Question: I am trying to target the blue highlighted line in the image below and prepend a '<td>' to it.

I tried...
'''
$('#wpf-wrapper .wpf:nth-child(2) tr:nth-child(2)').prepend('<td class="emblem"></td>');
'''
But it's not working. Am I missing something?
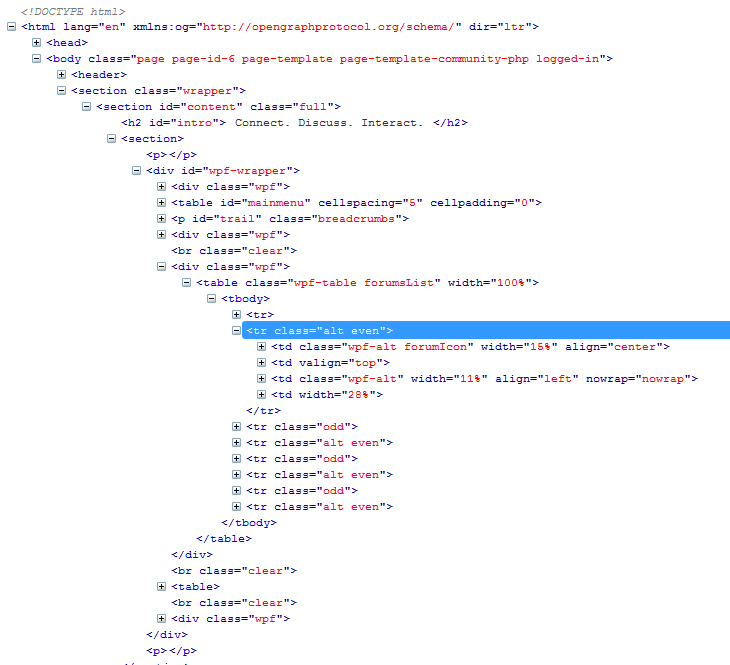
Answer: The third child of '#wpf-wrapper' is not the third '.wpf'; it's '#trail'. Additionally, ':nth-child(2)' selects the second child, rather than the third.
Use <URL> instead:
'''
$('#wpf-wrapper .wpf:eq(2) tr:nth-child(2)').prepend('<td class="emblem"></td>');
'''